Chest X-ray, AP view. Patient: 27 years old, sex F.
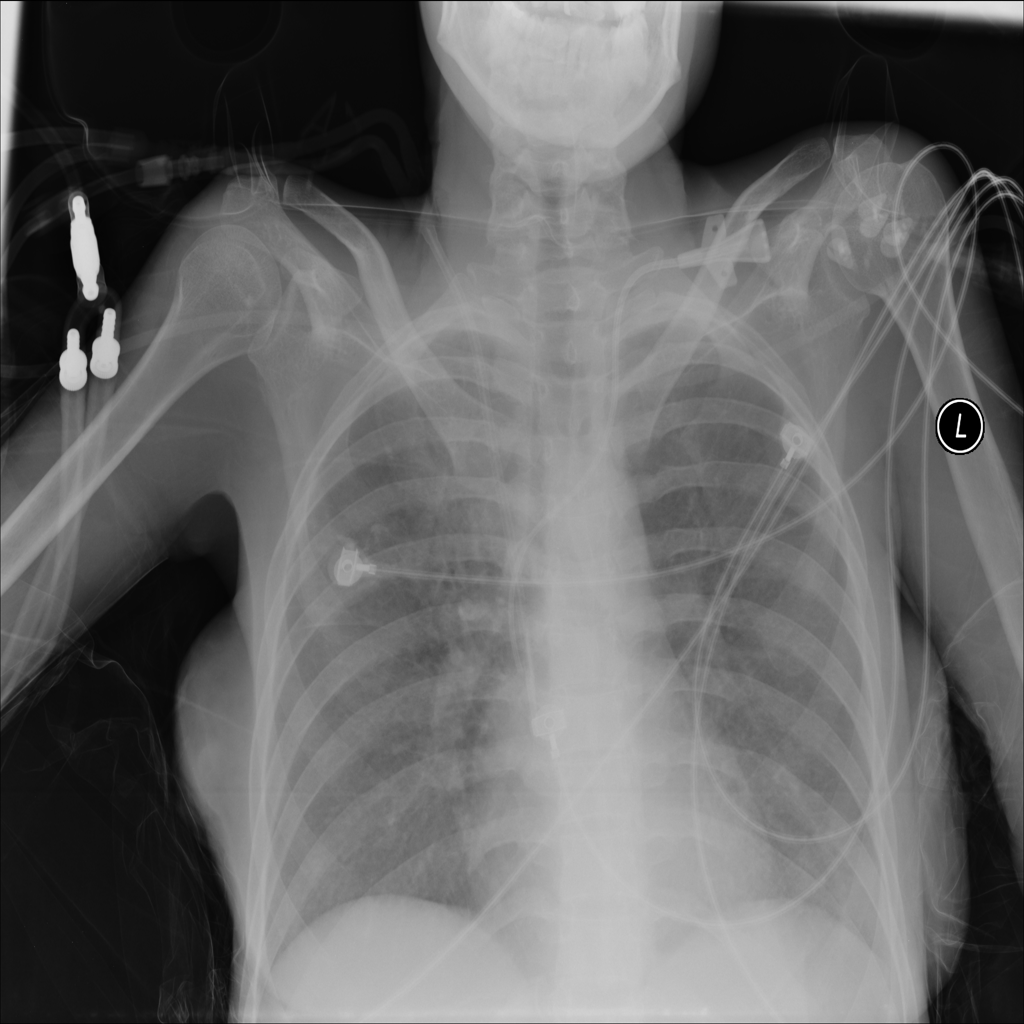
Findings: Infiltration